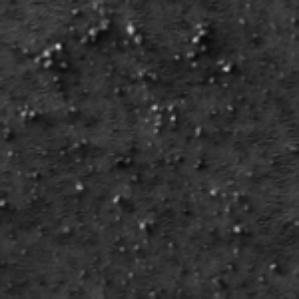
Label: frost